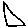
Label: triangle